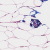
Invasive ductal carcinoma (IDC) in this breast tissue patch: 0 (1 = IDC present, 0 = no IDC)